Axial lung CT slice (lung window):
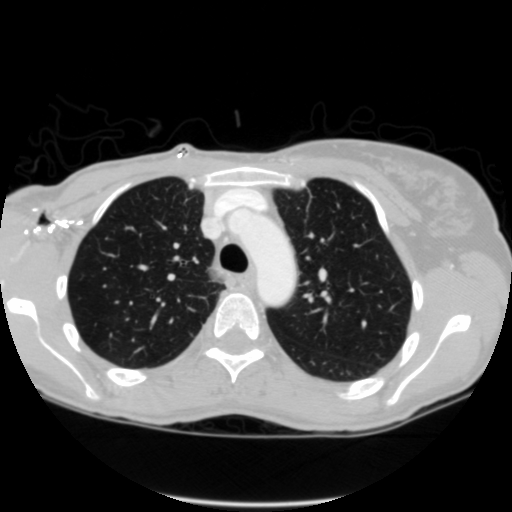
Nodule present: no